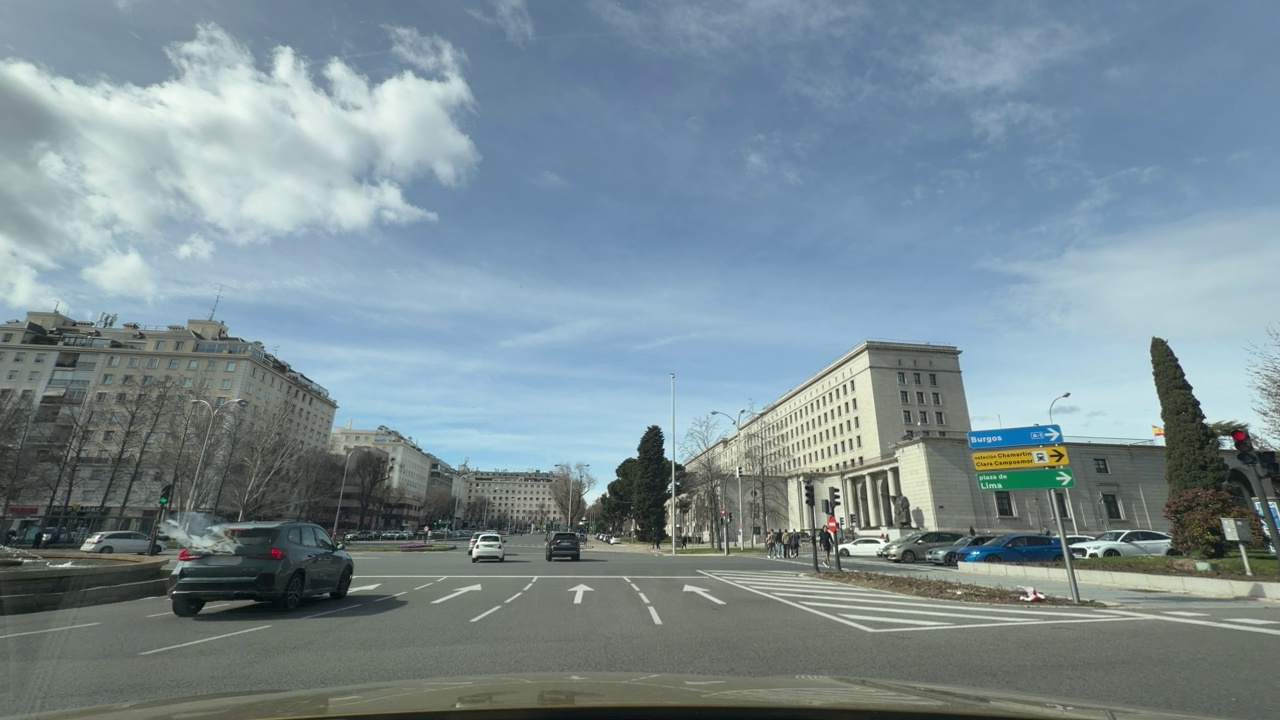
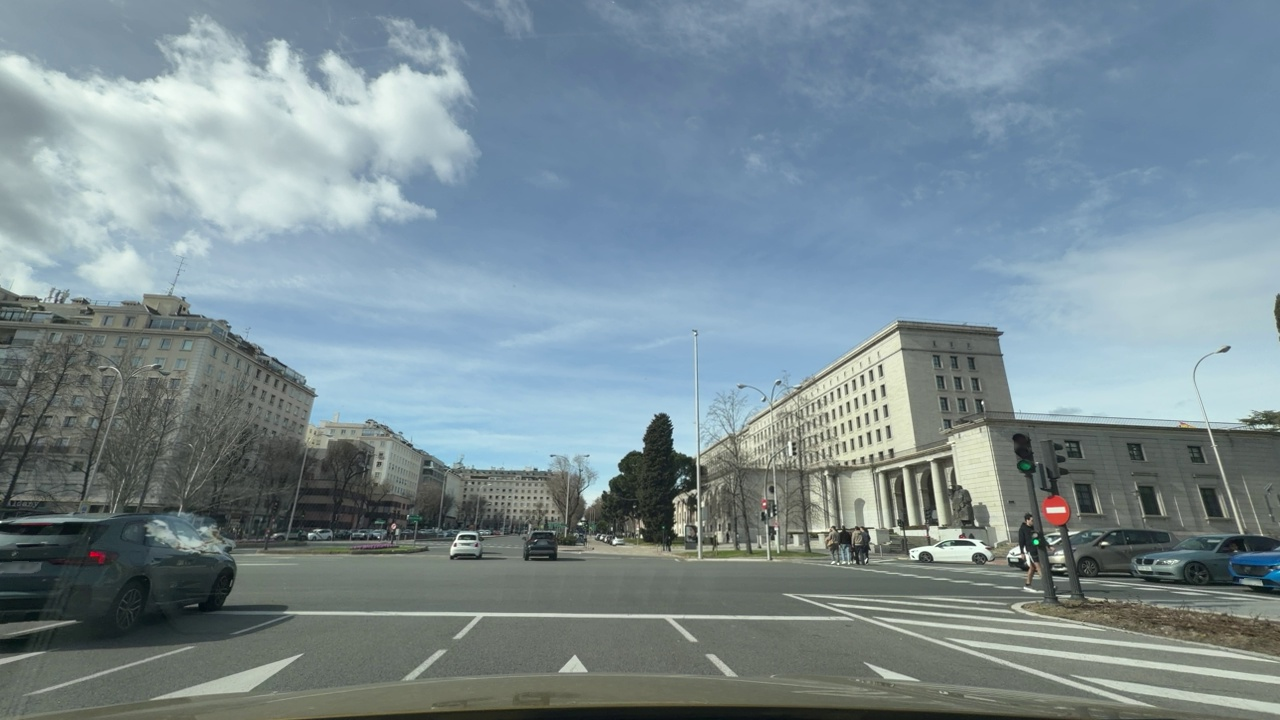
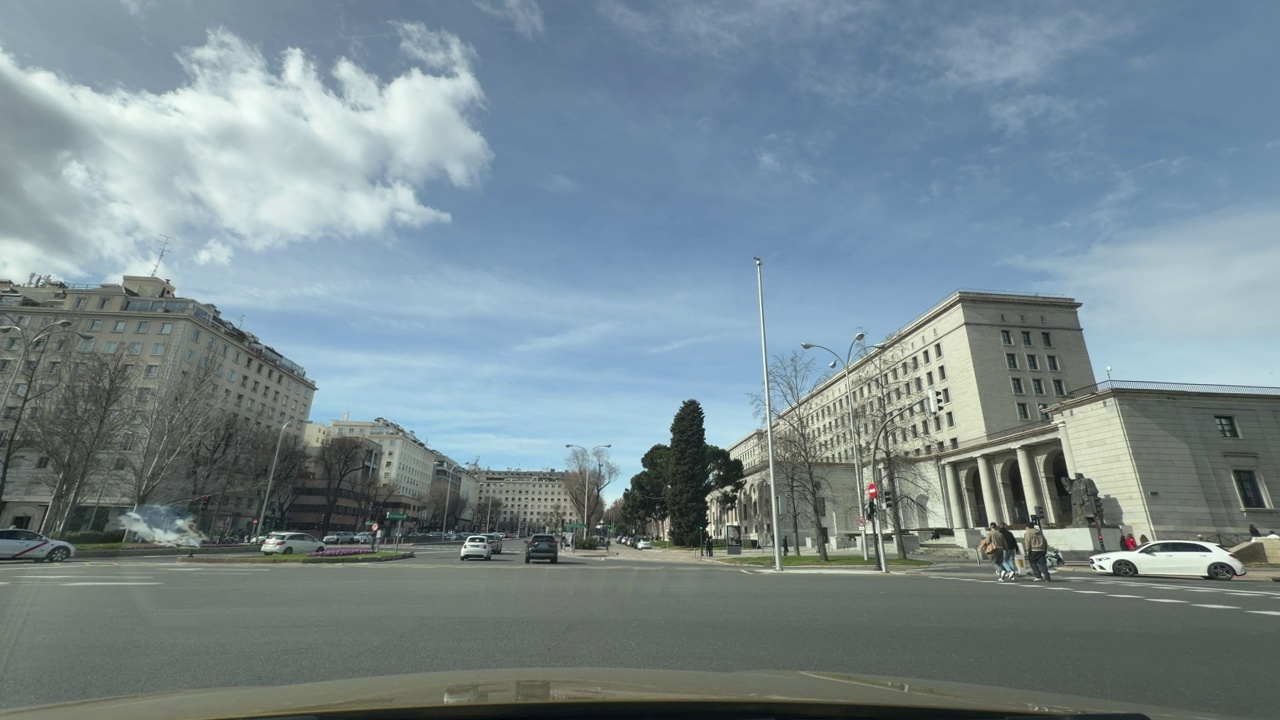
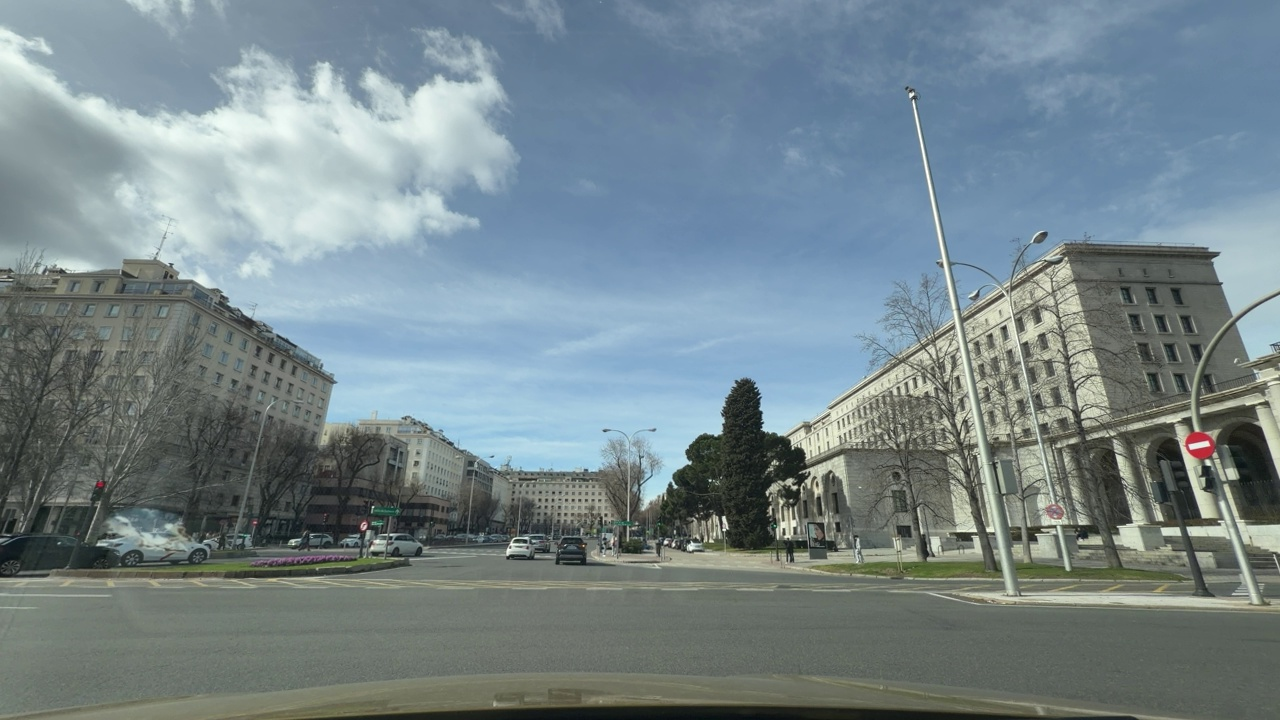
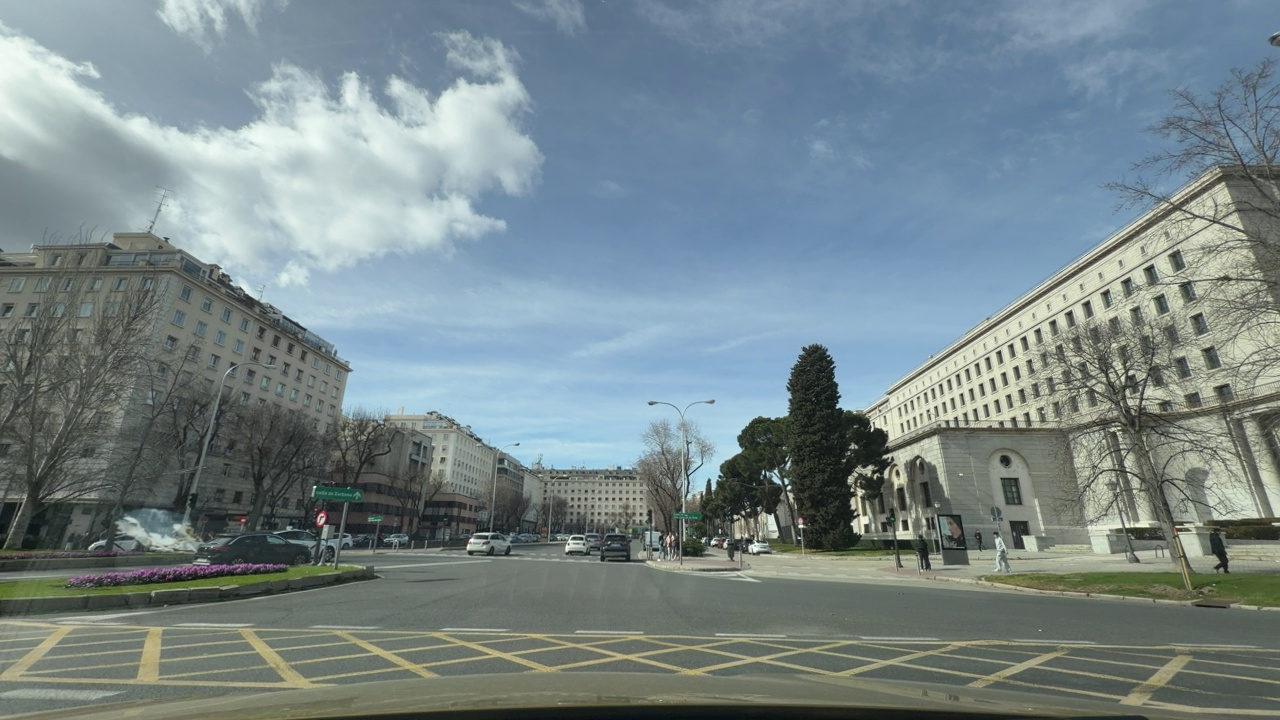
Situation: Intersection road
Question: Is there an intersection ahead in the ego direction of travel?
Answer: Yes
Reasoning: It can be seen in the pictures an intersection of the ego and adjacent lanes with another road that it is completelly perpendicular

Situation: Intersection road
Question: Do lane markings remain continuous through the intersection in the ego lane?
Answer: No
Reasoning: Lane markings get interrumpted by the intersecting lane

Situation: Intersection road
Question: Is there a visible gap or discontinuity in the ego lane markings?
Answer: Yes
Reasoning: It can be seen that the lane marking is interrumpted where it gets crossed by another lane in perpendicular

Situation: Intersection road
Question: Do lane markings from two different lanes converge into a single lane?
Answer: No
Reasoning: It does not appear that two different lanes converge into a single line